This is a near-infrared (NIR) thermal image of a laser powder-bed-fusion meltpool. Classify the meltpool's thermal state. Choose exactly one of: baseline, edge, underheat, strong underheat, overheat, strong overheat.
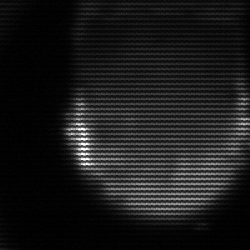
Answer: edge